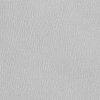
Atmospheric dust classification: dusty